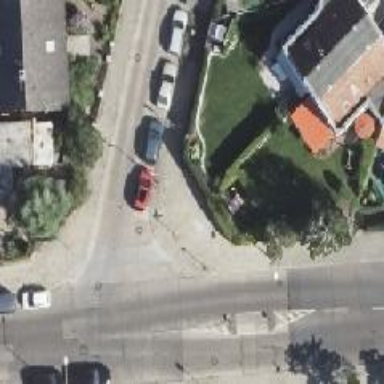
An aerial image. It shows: Traffic sign is visible in the image.